Interaction volume radius: 5 \u00c5
Interaction volume height: 10 \u00c5
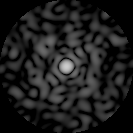
Disorder parameter: 0.86